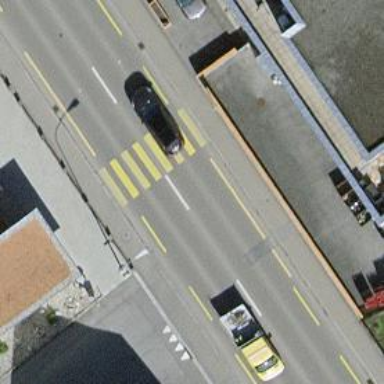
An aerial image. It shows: Marked crossing with zebra stripes on the road.